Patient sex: F
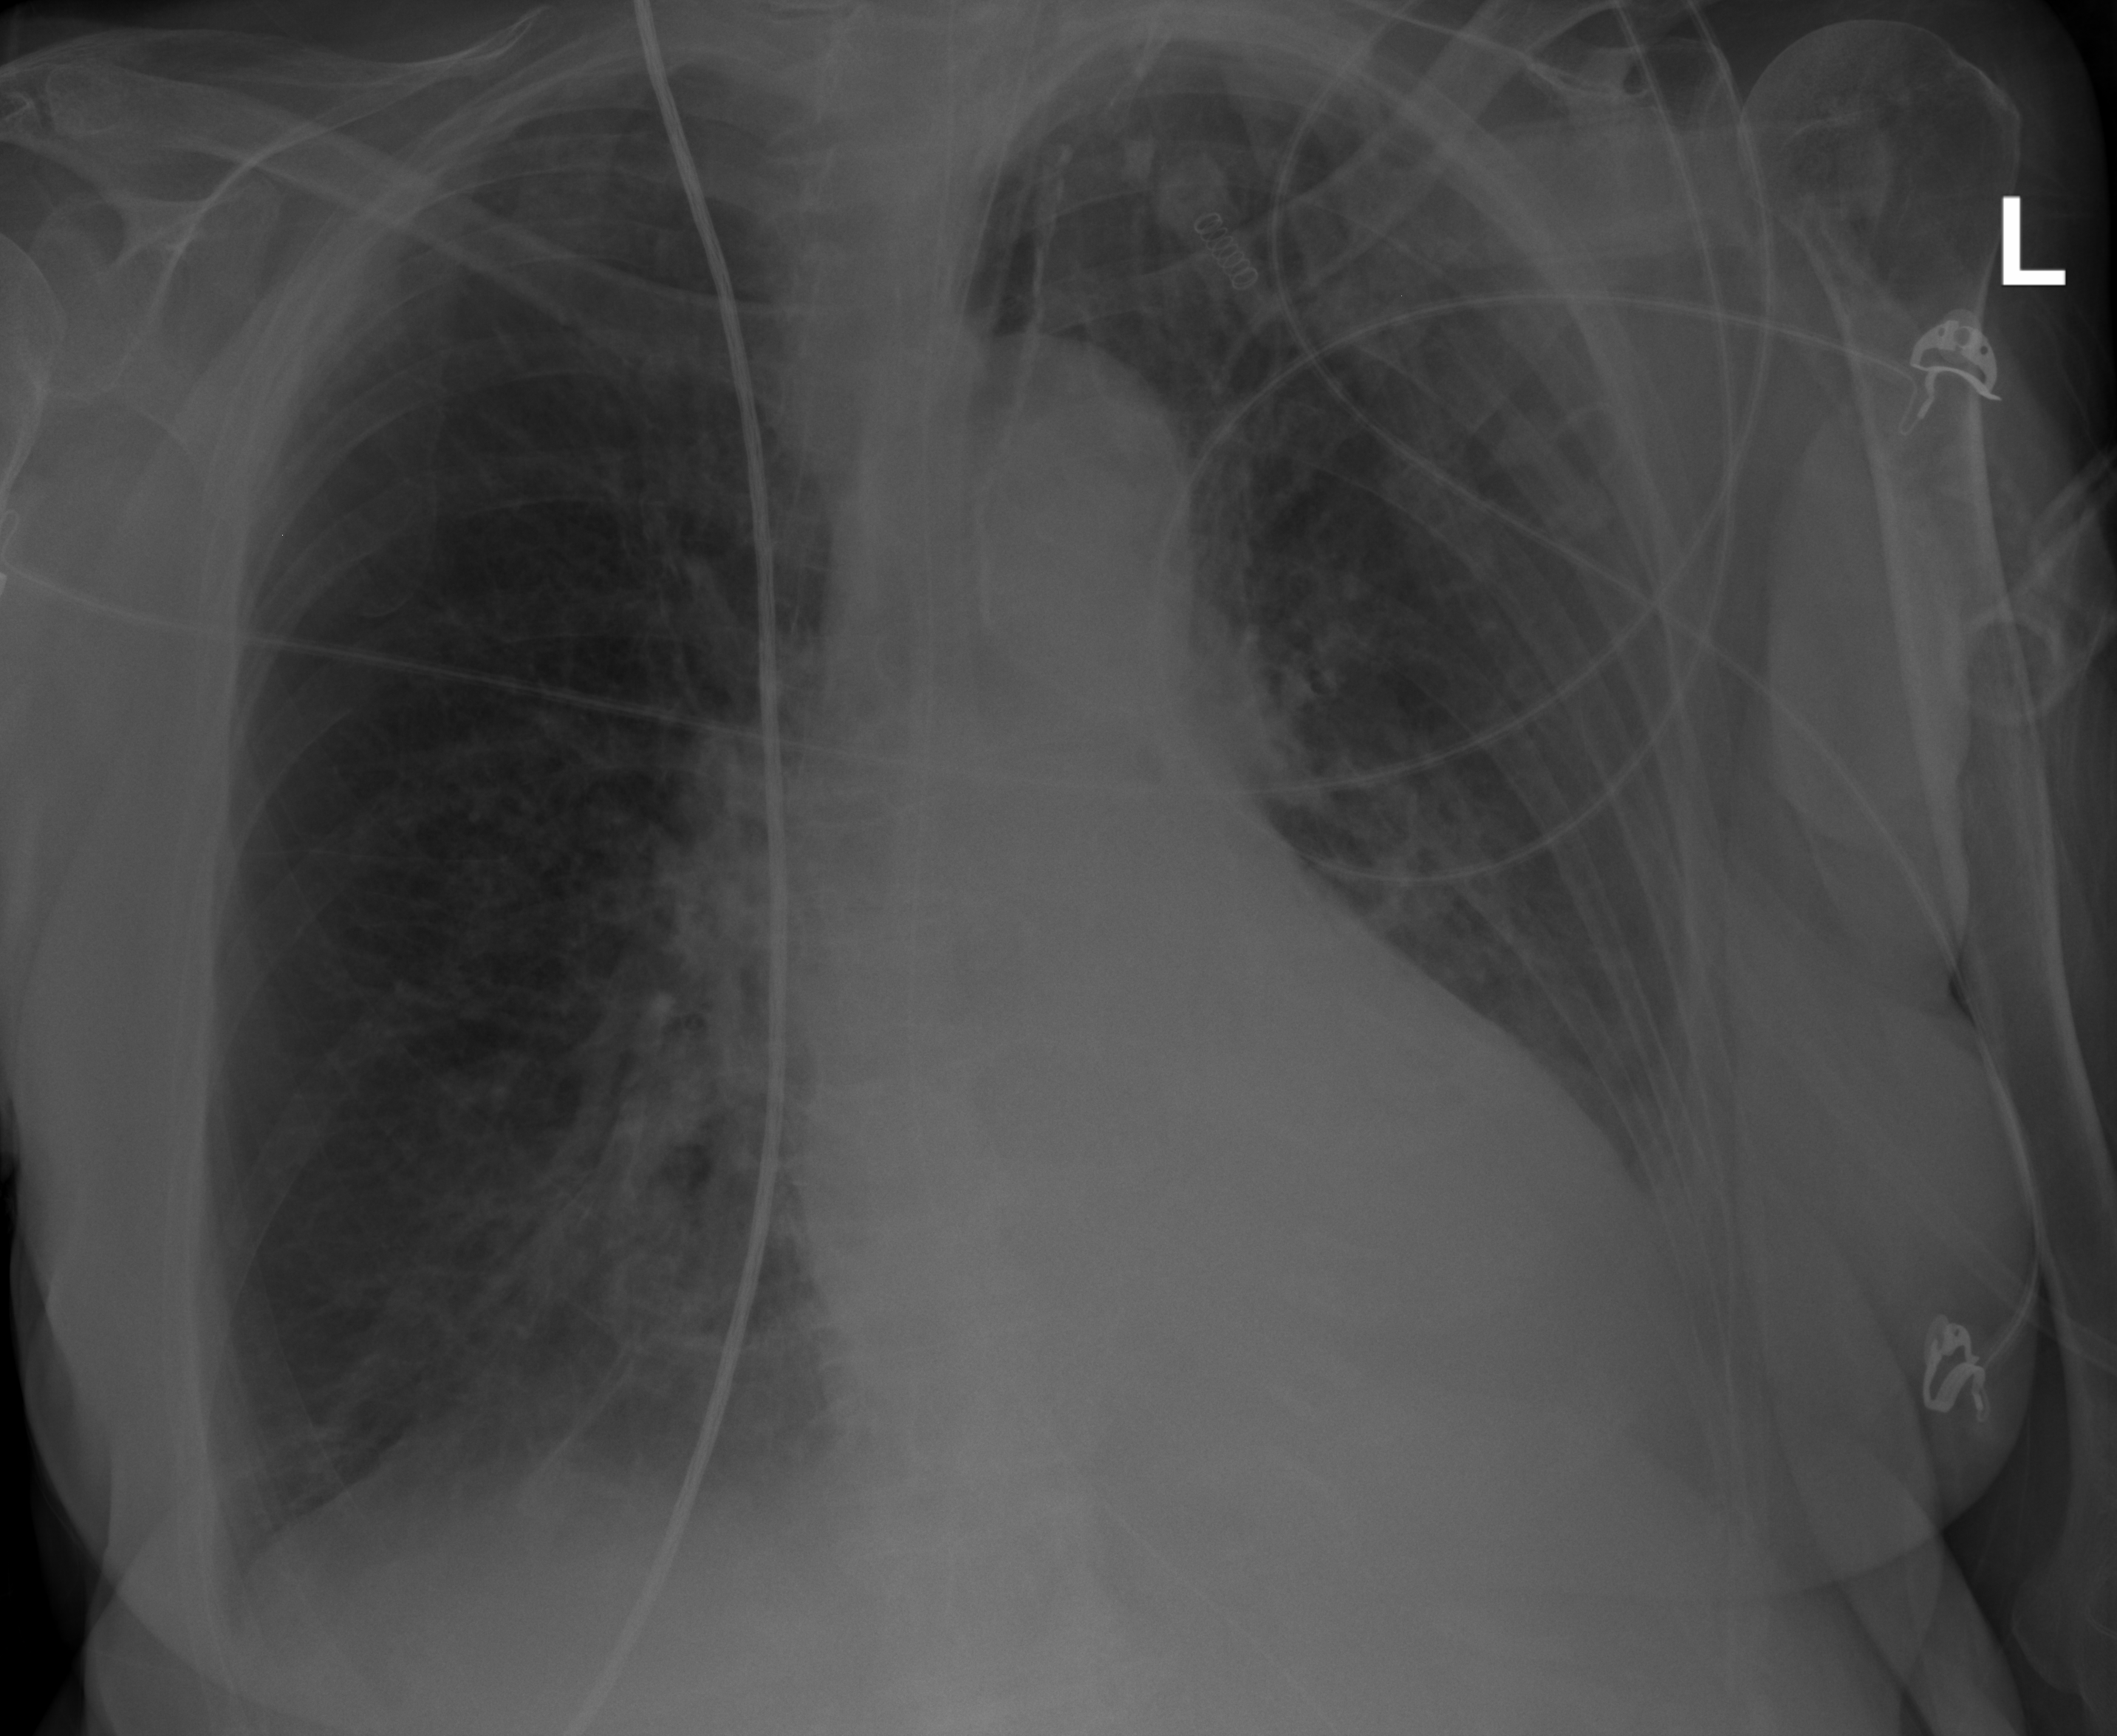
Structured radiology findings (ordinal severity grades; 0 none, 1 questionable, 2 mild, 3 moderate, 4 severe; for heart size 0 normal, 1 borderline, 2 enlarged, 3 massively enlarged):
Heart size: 2
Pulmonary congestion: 1
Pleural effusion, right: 2
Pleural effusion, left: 2
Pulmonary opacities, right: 2
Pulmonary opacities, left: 0
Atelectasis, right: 2
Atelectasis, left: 2